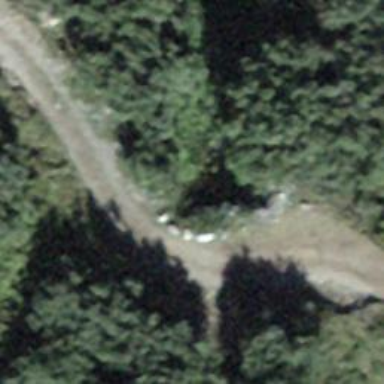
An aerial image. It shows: Culvert tunnel.